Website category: phone
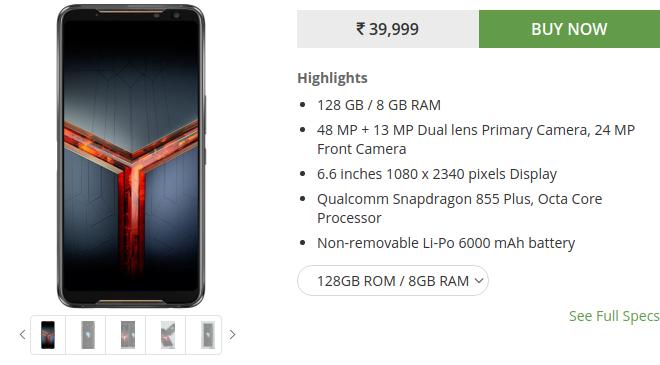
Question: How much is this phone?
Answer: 39,999

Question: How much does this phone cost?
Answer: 39,999

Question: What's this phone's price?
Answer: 39,999

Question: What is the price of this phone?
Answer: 39,999

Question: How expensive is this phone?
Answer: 39,999

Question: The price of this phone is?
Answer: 39,999

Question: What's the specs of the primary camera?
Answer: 48 MP + 13 MP Dual lens Primary Camera

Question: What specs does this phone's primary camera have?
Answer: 48 MP + 13 MP Dual lens Primary Camera

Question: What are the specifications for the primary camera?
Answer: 48 MP + 13 MP Dual lens Primary Camera

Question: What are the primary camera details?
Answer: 48 MP + 13 MP Dual lens Primary Camera

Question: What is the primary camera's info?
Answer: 48 MP + 13 MP Dual lens Primary Camera

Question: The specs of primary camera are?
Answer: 48 MP + 13 MP Dual lens Primary Camera

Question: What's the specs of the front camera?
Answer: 24 MP Front Camera

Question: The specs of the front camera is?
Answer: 24 MP Front Camera

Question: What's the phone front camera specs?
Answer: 24 MP Front Camera

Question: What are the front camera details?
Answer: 24 MP Front Camera

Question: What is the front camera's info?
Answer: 24 MP Front Camera

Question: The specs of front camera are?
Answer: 24 MP Front Camera

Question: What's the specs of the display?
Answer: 6.6 inches 1080 x 2340 pixels Display

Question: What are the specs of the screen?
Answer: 6.6 inches 1080 x 2340 pixels Display

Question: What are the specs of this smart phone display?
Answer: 6.6 inches 1080 x 2340 pixels Display

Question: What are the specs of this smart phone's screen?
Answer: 6.6 inches 1080 x 2340 pixels Display

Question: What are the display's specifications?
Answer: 6.6 inches 1080 x 2340 pixels Display

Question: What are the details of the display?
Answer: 6.6 inches 1080 x 2340 pixels Display

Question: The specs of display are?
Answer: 6.6 inches 1080 x 2340 pixels Display

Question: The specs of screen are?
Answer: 6.6 inches 1080 x 2340 pixels Display

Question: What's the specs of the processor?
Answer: Qualcomm Snapdragon 855 Plus, Octa Core Processor

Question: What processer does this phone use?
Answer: Qualcomm Snapdragon 855 Plus, Octa Core Processor

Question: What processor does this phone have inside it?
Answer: Qualcomm Snapdragon 855 Plus, Octa Core Processor

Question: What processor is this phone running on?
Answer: Qualcomm Snapdragon 855 Plus, Octa Core Processor

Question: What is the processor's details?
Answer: Qualcomm Snapdragon 855 Plus, Octa Core Processor

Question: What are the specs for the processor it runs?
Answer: Qualcomm Snapdragon 855 Plus, Octa Core Processor

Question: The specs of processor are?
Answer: Qualcomm Snapdragon 855 Plus, Octa Core Processor

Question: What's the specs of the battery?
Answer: Non-removable Li-Po 6000 mAh battery

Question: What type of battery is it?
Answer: Non-removable Li-Po 6000 mAh battery

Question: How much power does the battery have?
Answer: Non-removable Li-Po 6000 mAh battery

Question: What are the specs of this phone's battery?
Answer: Non-removable Li-Po 6000 mAh battery

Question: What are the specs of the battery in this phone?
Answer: Non-removable Li-Po 6000 mAh battery

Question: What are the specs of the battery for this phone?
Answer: Non-removable Li-Po 6000 mAh battery

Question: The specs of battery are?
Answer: Non-removable Li-Po 6000 mAh battery